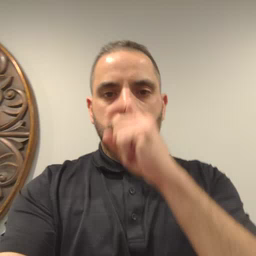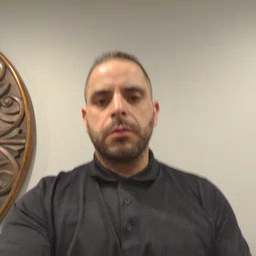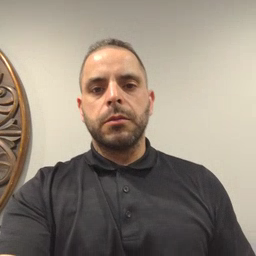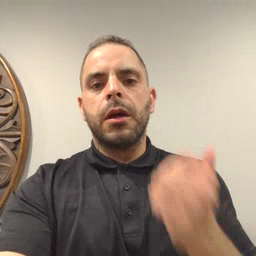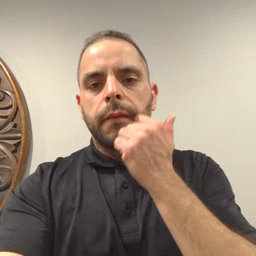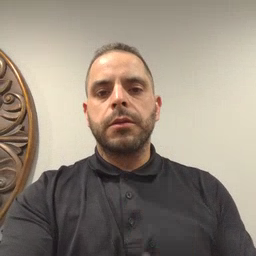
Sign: every